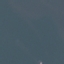
Land use / land cover: SeaLake